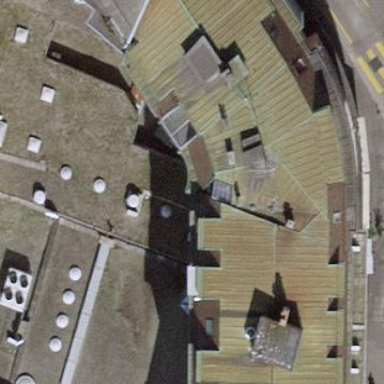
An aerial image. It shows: Office building.